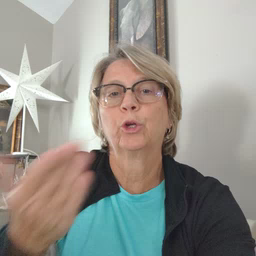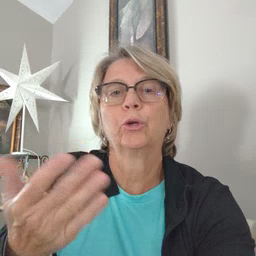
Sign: book